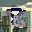
Label: 8